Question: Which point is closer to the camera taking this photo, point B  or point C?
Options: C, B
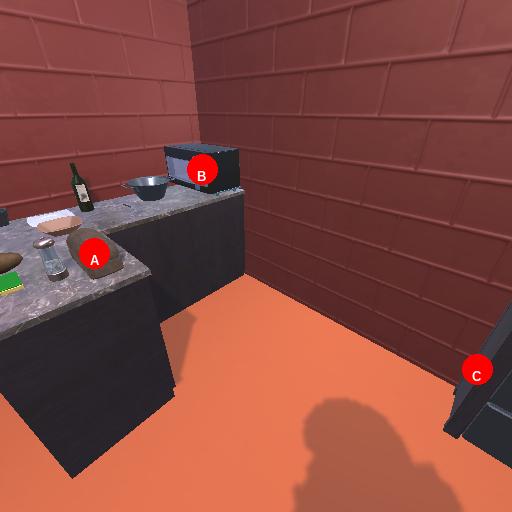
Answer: C